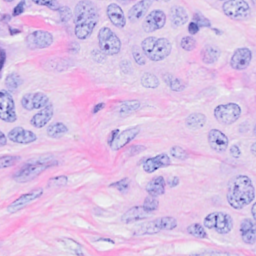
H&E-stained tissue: Breast